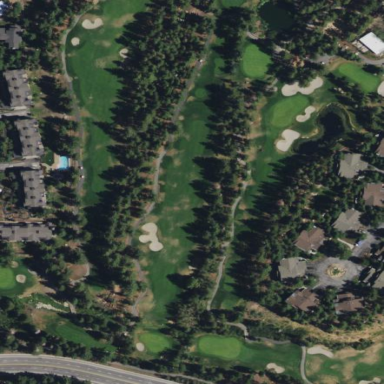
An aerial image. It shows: Green golf area with grass land use.